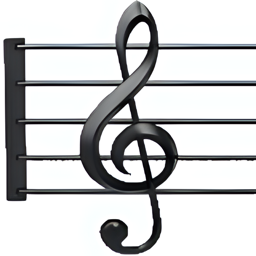
Name: musical score
Emoji: 🎼
Group: Objects
Sub-group: music